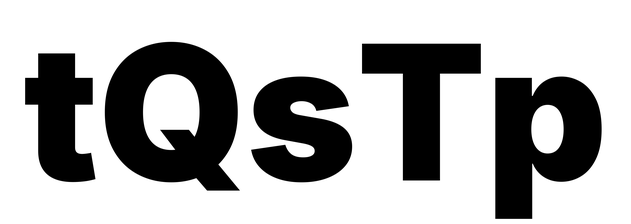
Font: Inter_Black